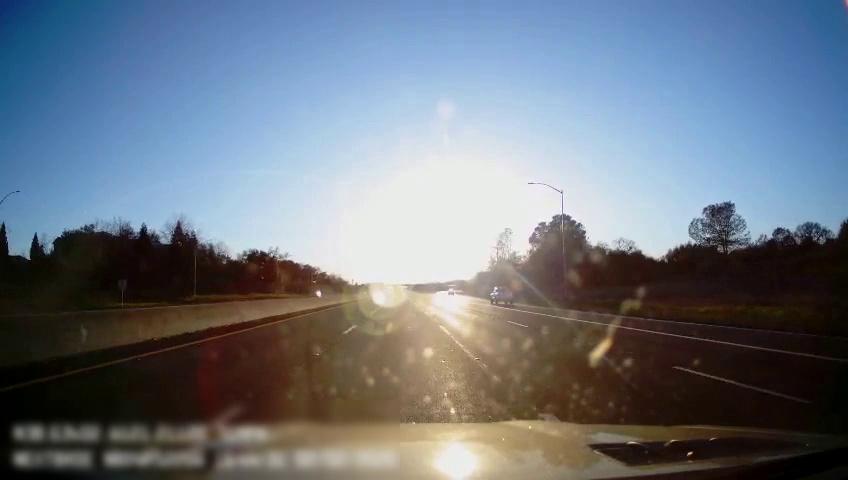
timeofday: Day
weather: Sunny
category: Drivable Space
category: Vehicles | Truck
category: Vehicles | Car
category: Lanes | Alternate Lane
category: Lanes | Alternate Lane
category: Lanes | Current Lane
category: Lanes | Current Lane
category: Lanes | Alternate Lane
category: Lanes | Alternate Lane